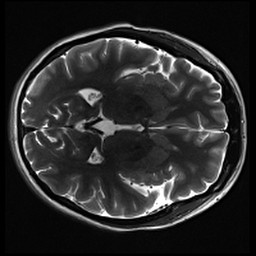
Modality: inplaneT2
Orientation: axial